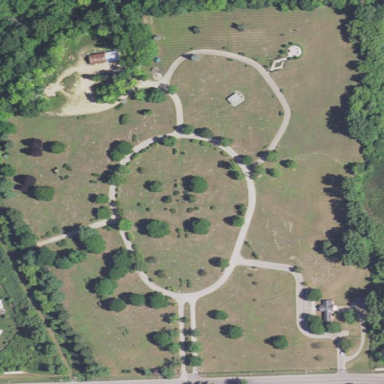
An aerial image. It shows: Cemetery.